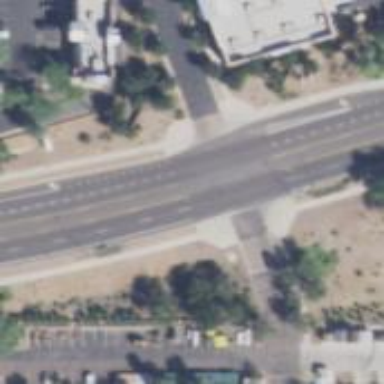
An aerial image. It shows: Unmarked crossing on footway.